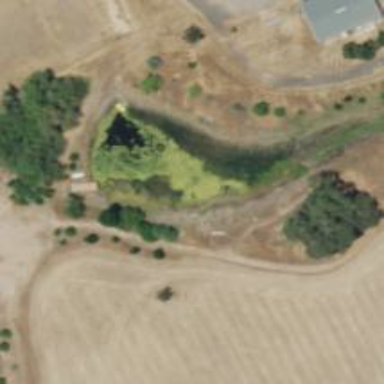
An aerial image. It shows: Pond with natural water.